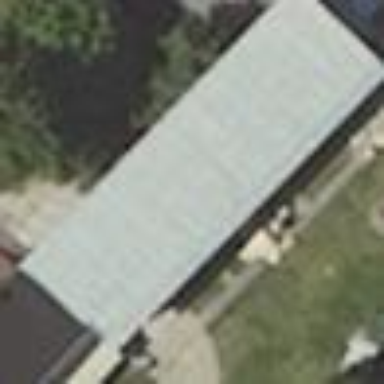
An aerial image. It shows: Shed.